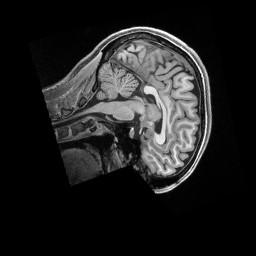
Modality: T1w
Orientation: sagittal
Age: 30
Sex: female
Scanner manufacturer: siemens
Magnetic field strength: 3 T
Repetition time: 2.5 s
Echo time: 0.00296 s